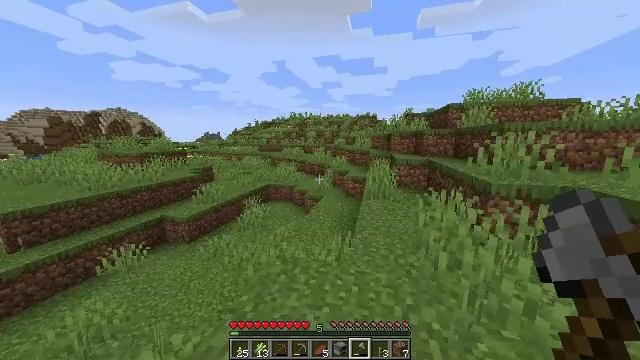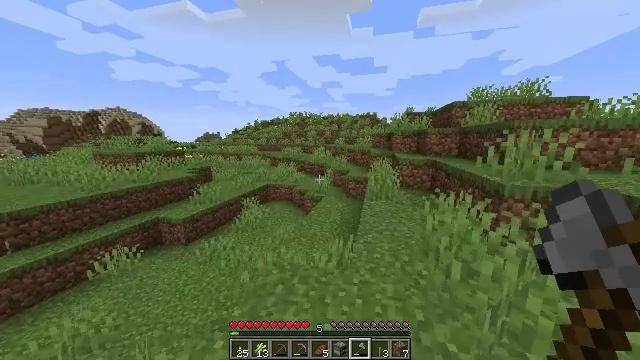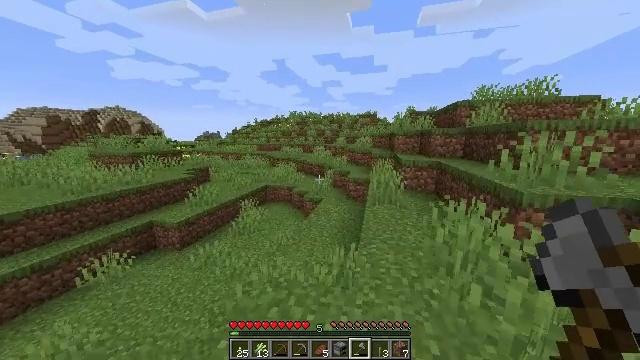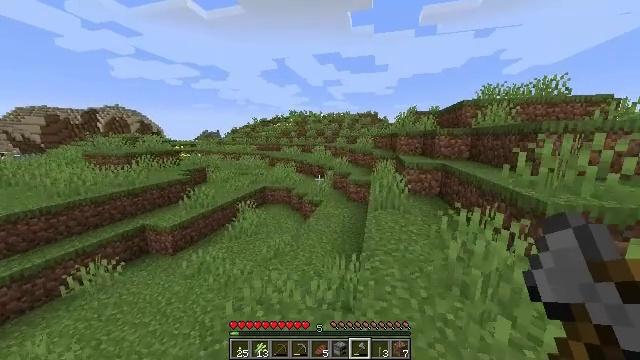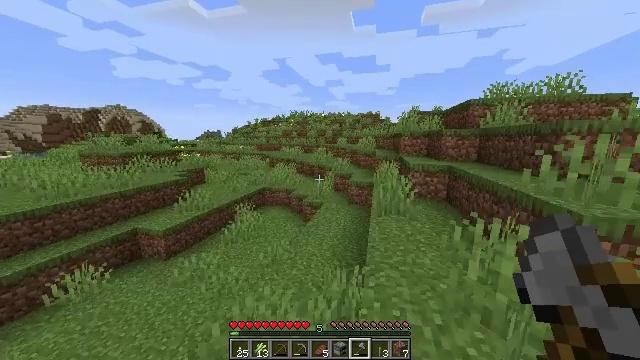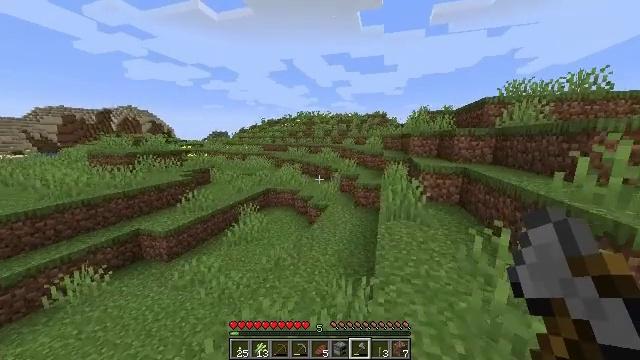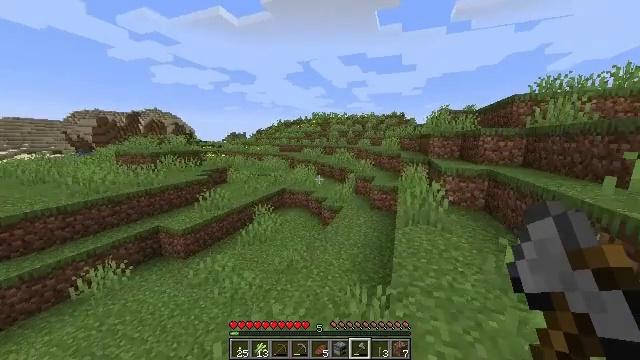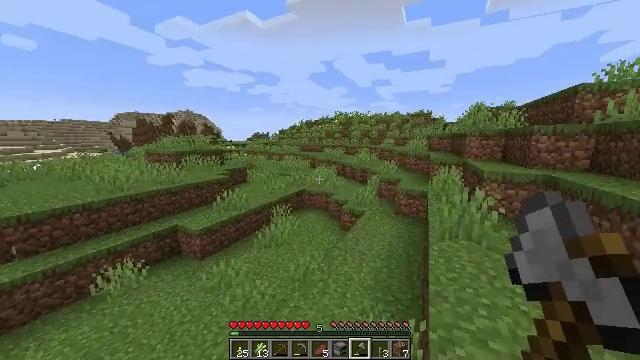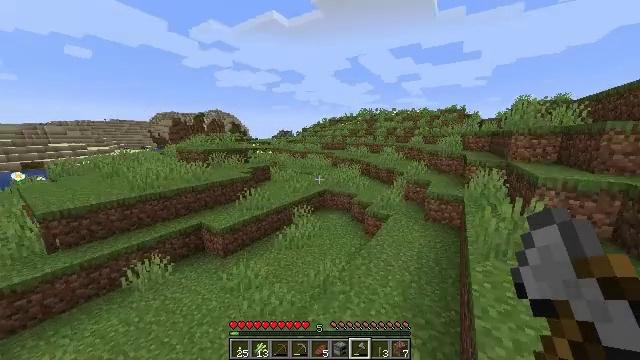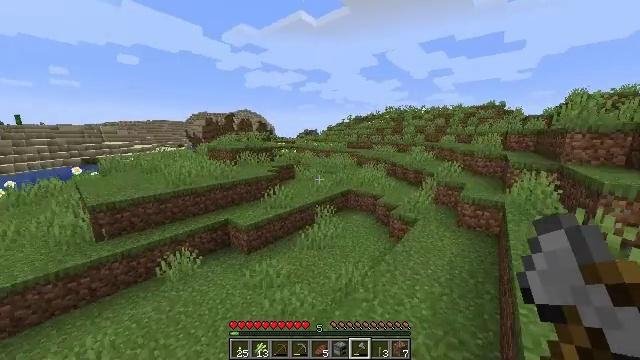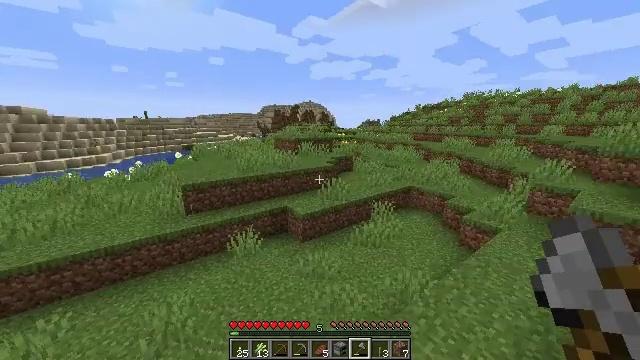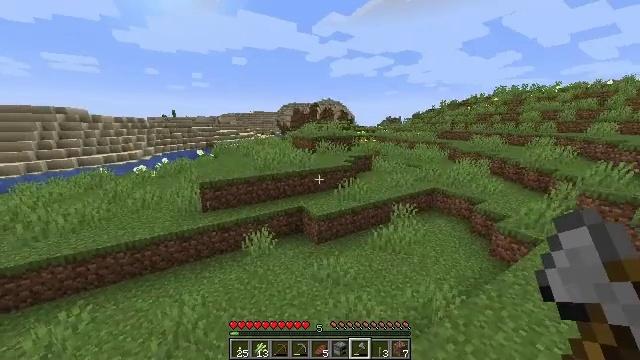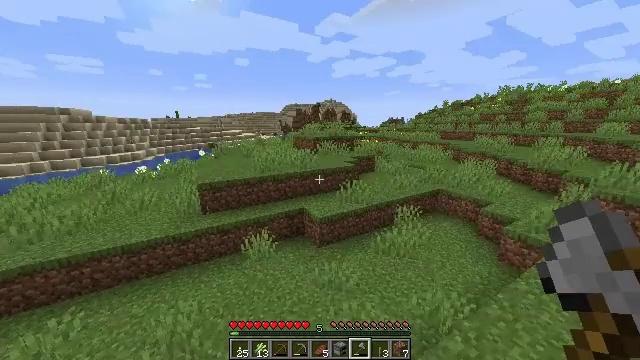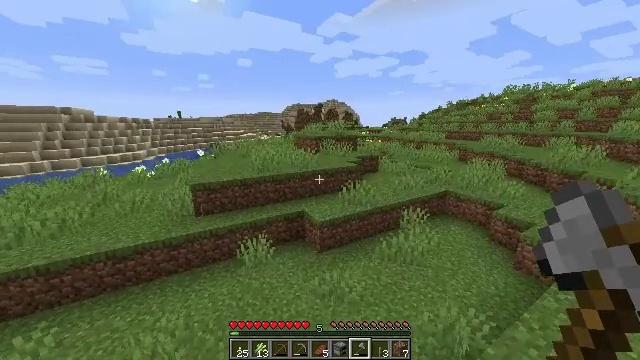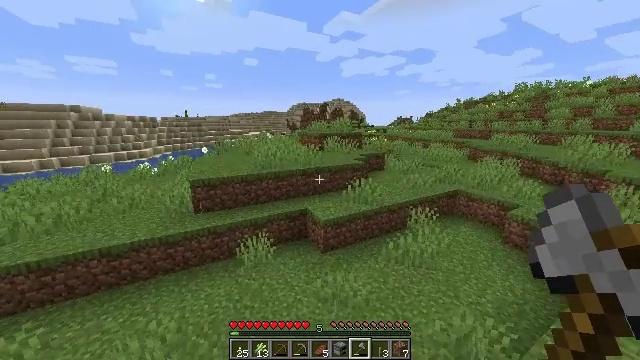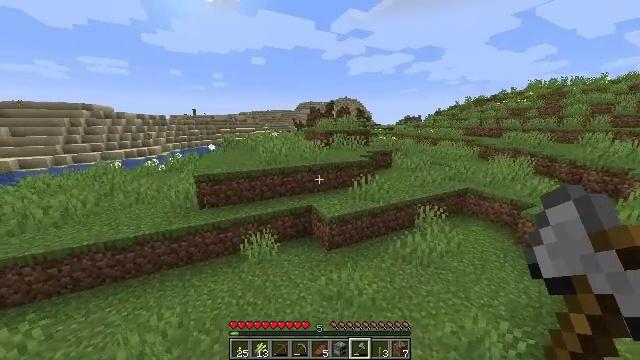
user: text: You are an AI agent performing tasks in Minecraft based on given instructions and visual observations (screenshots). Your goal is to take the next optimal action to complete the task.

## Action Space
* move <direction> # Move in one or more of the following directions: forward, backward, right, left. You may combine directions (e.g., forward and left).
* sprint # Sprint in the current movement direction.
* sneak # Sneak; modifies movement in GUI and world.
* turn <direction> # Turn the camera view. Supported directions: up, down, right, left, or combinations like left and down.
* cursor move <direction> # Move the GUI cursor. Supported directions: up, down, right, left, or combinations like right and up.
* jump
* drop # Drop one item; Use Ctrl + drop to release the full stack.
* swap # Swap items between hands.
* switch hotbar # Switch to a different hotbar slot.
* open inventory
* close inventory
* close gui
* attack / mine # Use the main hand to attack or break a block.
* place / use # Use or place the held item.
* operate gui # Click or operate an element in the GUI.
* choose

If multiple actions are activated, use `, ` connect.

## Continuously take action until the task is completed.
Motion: motion action
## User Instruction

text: Break the sugar cane.
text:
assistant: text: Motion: move forward, sprint
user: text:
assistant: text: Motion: move forward, sprint
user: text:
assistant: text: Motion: move forward, sprint
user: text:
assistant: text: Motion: move forward, sprint
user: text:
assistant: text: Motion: move forward, sprint, turn left
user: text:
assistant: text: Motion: move forward, sprint, turn left
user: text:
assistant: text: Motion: move forward, sprint, turn left
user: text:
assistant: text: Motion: move forward, sprint, turn left
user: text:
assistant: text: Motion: move forward, sprint, turn left
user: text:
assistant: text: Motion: move forward, sprint, turn left and down
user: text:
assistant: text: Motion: move forward, sprint, turn left
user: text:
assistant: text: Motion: move forward, sprint
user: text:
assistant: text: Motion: move forward, sprint
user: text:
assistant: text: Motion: move forward, sprint, turn left
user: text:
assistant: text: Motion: move forward, sprint, turn left
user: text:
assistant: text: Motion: move forward, sprint
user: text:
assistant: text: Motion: move forward, sprint, turn left
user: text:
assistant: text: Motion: move forward, sprint, turn left
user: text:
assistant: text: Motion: move forward, sprint, turn left
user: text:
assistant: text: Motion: move forward, sprint, turn left
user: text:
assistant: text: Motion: move forward, sprint
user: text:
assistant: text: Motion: move forward, sprint
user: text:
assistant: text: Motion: move forward, sprint
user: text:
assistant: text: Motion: move forward, sprint
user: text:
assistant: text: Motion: move forward, sprint
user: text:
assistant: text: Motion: move forward, sprint, jump
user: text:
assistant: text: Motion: move forward, sprint, jump
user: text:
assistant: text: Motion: move forward, sprint, jump
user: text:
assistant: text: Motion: move forward, sprint, jump
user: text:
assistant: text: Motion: move forward, sprint, jump